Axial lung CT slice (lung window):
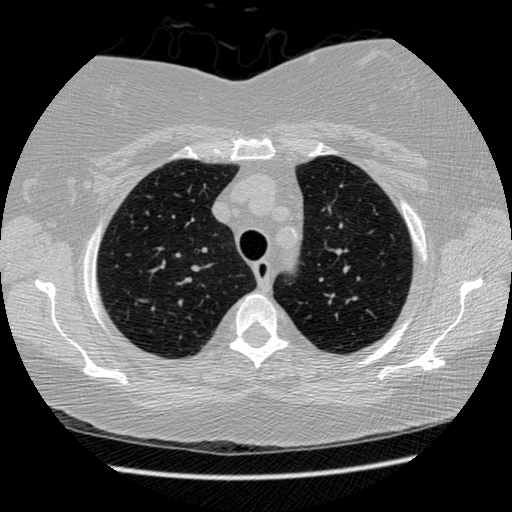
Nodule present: no